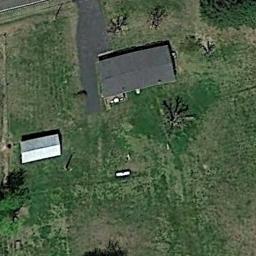
Label: residential